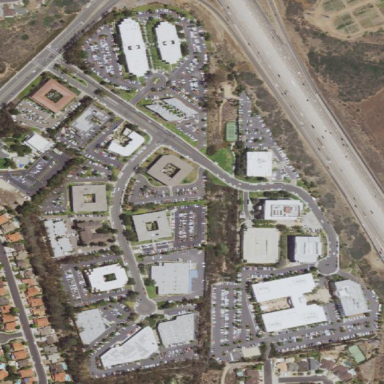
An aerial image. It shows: Commercial area.